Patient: sex M, age 60
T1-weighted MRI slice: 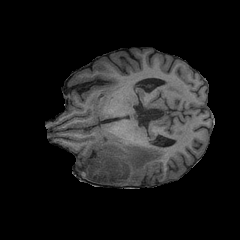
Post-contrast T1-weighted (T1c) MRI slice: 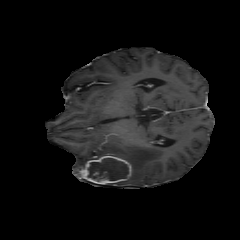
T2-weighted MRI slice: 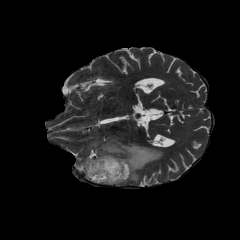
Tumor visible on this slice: yes
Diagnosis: Glioblastoma, IDH-wildtype
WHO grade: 4